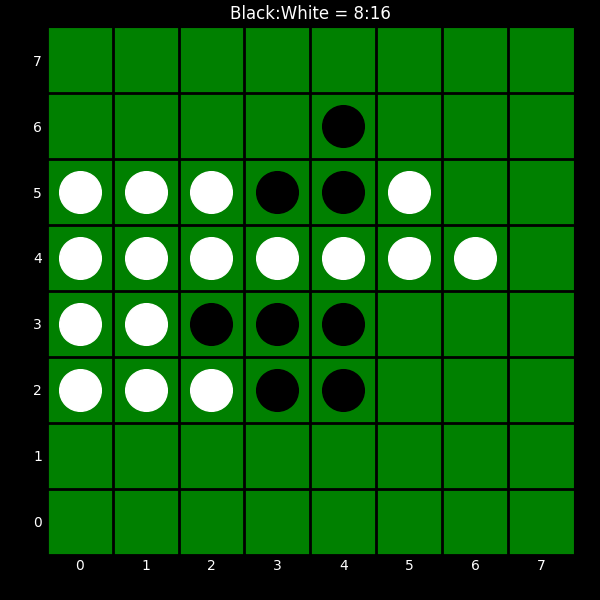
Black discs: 8
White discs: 16